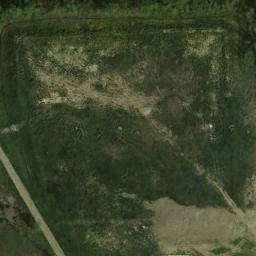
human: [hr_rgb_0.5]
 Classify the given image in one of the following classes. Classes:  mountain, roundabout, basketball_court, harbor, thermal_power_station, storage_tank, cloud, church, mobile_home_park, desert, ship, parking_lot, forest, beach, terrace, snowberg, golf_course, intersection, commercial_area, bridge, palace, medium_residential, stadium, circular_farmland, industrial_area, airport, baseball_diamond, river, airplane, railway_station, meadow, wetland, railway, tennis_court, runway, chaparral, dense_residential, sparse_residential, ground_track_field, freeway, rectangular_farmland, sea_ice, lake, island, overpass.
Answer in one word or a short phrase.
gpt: meadow